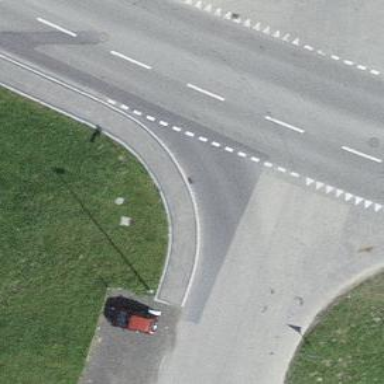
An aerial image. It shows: Sidewalk along the footway.